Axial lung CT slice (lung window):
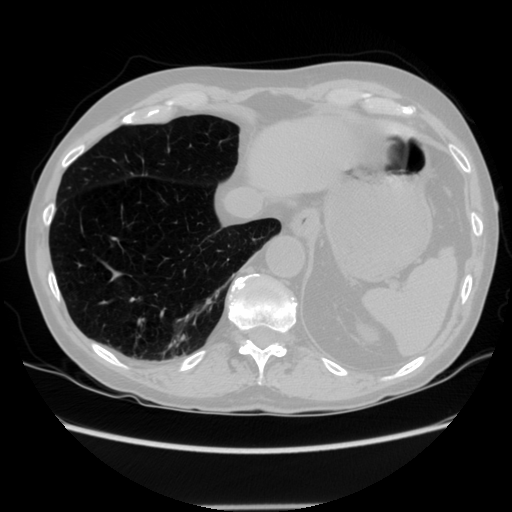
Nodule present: no